Question: I'm working on building a infinite scroll feature in an Angular app. Building 1 step at a time, currently I'm at the part where I've attached a scroll eventListener to the '#tags-col' or 'tagsCol'.
<URL>
I have code that is suppose to return the top 'y' value of tagsCol, however the number never updates with the logs as you scroll the element up, it stays stuck at '<PHONE>'.
How would you get the moving y value of the 'tagsCol'? Or better yet, detect when the bottom / last element inside of the 'tagsCol' panel is visible?
'''
function getOffset(el) {
el = el.getBoundingClientRect();
return {
top: el.top + window.scrollY
}
}
var scrollingElement = function(event) {
console.log(tagsCol);
var yPos = getOffset(tagsCol).top
console.log(yPos);
};
document.getElementById('tags-col').addEventListener('scroll', scrollingElement);
'''

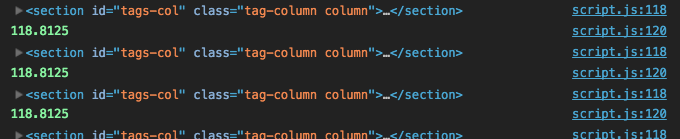
Answer: Maybe this solution might work for you.
'''
var el = document.getElementById("tags-col");
var offsetTop = el.offsetTop;
function callback() {
if (offsetTop < window.pageYOffset) {
// do something
} else {
// do something else
}
}
if (window.addEventListener) {
window.addEventListener("scroll", callback, false);
} else {
window.attachEvent("onscroll", callback);
}
'''
Does that make sense?